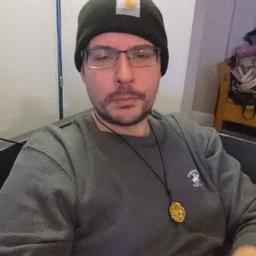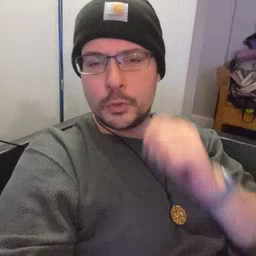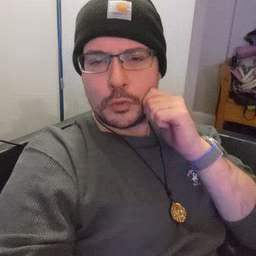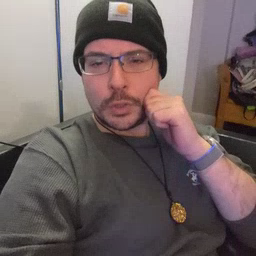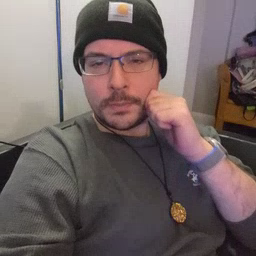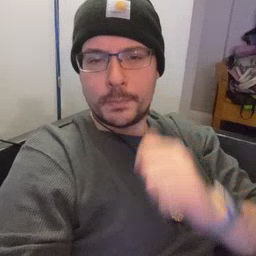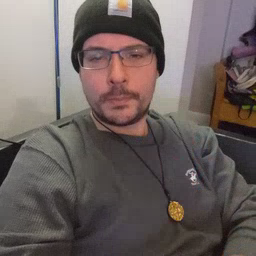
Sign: cheek